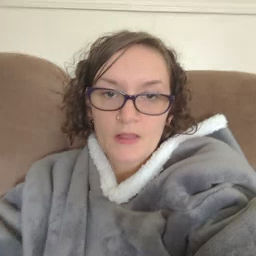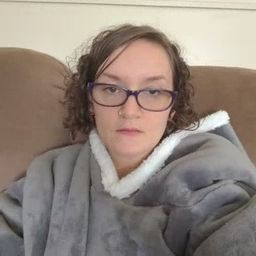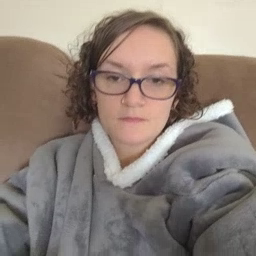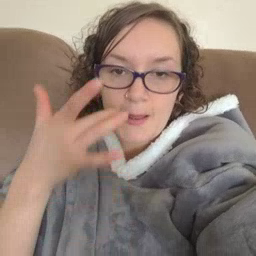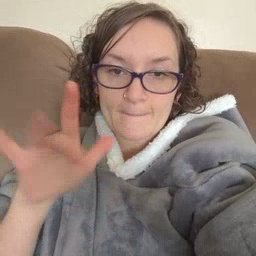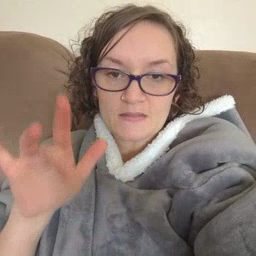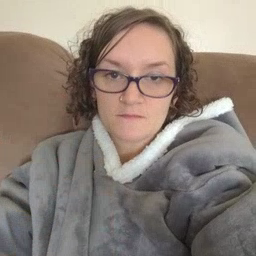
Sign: empty